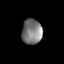
Tissue: prostate
Cell type: Myeloid cells
Senescence score: 0.261
Nuclear area (px): 503
Mean DAPI intensity: 122.032